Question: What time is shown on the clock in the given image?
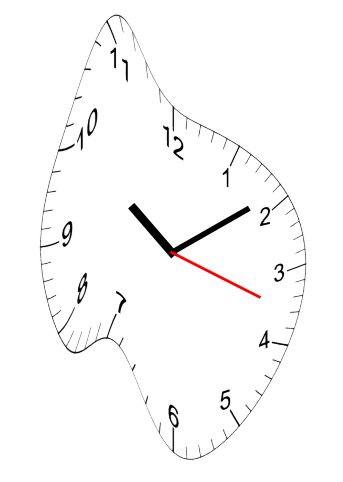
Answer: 10:09:18